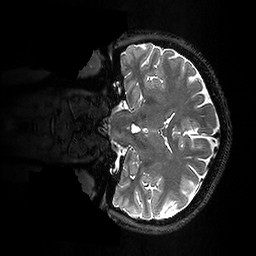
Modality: T2w
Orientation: coronal
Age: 24
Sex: female
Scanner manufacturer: ge
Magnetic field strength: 3 T
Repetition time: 3.202 s
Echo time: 0.0669 s